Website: home-depot
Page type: delivery-shipping
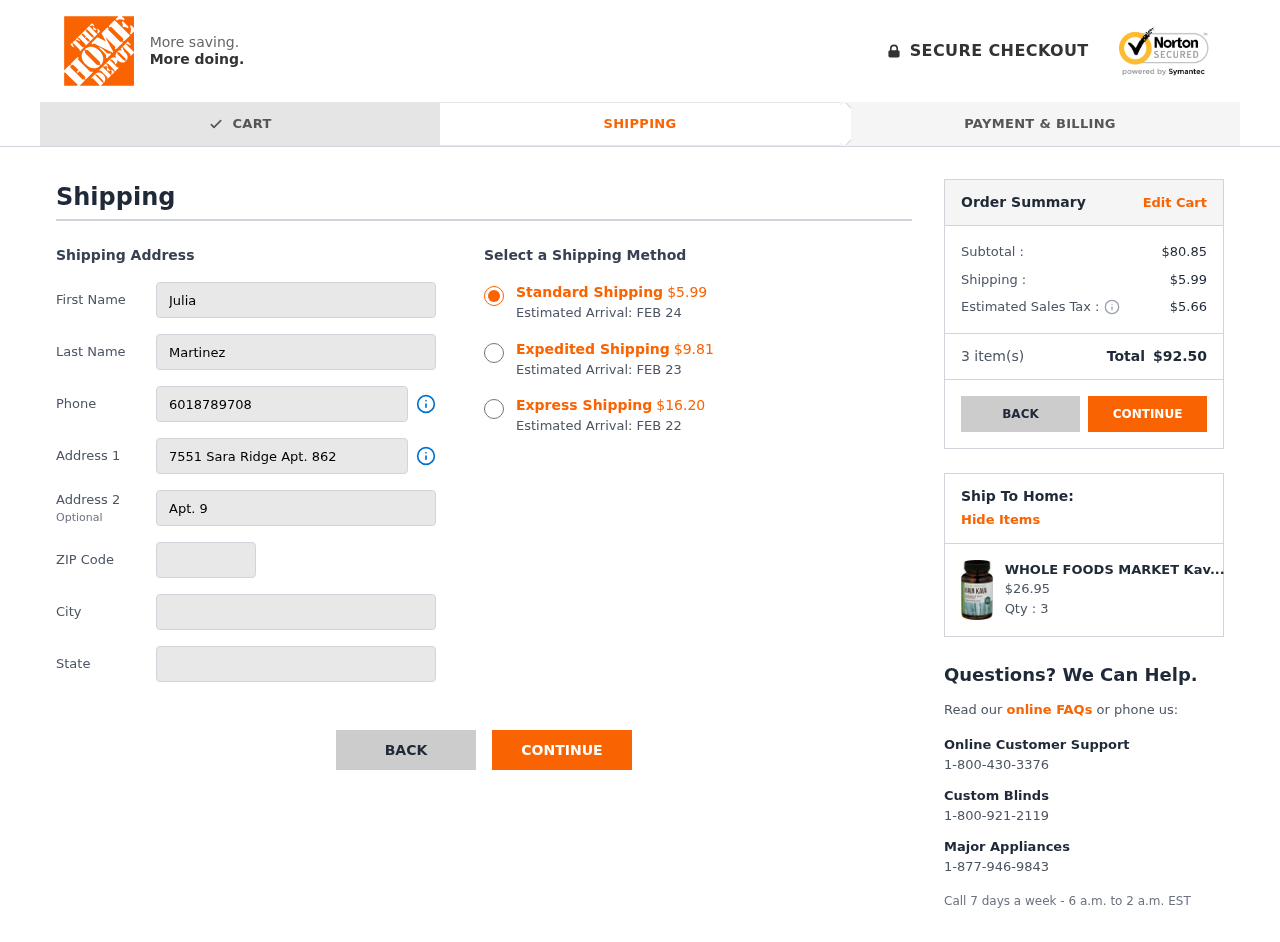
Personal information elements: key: PII_CITY
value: New Megan
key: PII_FIRSTNAME
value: Julia
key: PII_LASTNAME
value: Martinez
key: PII_PHONE
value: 6018789708
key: PII_POSTCODE
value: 52571
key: PII_STATE
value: Iowa
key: PII_STREET
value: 7551 Sara Ridge Apt. 862
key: PII_STREET2
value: Apt. 982
Product elements: key: PRODUCT1_NAME
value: WHOLE FOODS MARKET Kava Kava Liquid Capsules, 60 CT
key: PRODUCT1_PRICE
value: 26.95
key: PRODUCT1_QUANTITY
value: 3
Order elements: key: ORDER_SHIPPING_COST_STANDARD
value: $5.99
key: ORDER_DELIVERY_DATE
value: FEB 24
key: ORDER_SHIPPING_COST_EXPEDITED
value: $9.81
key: ORDER_DELIVERY_DATE_EXPEDITED
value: FEB 23
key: ORDER_SHIPPING_COST_EXPRESS
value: $16.20
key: ORDER_DELIVERY_DATE_EXPRESS
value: FEB 22
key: ORDER_SUBTOTAL
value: $80.85
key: ORDER_SHIPPING_COST
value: $5.99
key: ORDER_TAX
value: $5.66
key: ORDER_NUM_ITEMS
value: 3
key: ORDER_TOTAL
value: $92.50